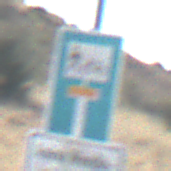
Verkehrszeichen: SackgasseRadverkehrFussgaengerDurchlaessig
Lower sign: HinweisGeaenderteVorfahrtVerkehrsfuehrungVerkehrsregelung3
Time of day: Midday
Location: Outdoor (Nature)
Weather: Clear
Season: NotSpecified
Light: Natural